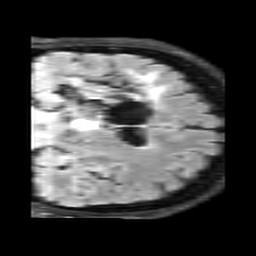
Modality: FLAIR
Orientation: coronal
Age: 31
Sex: female
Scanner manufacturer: siemens
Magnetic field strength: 3 T
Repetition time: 9 s
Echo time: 0.099 s